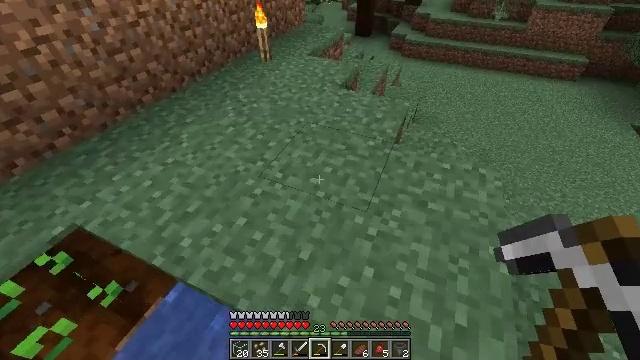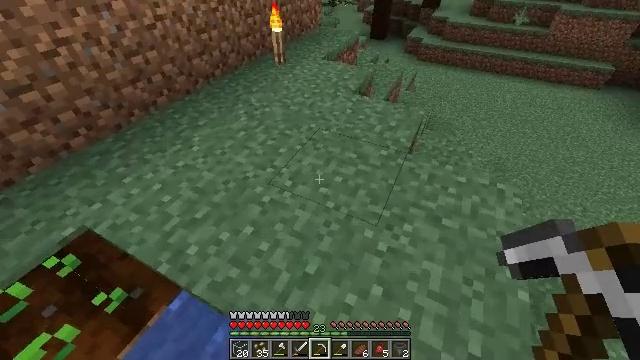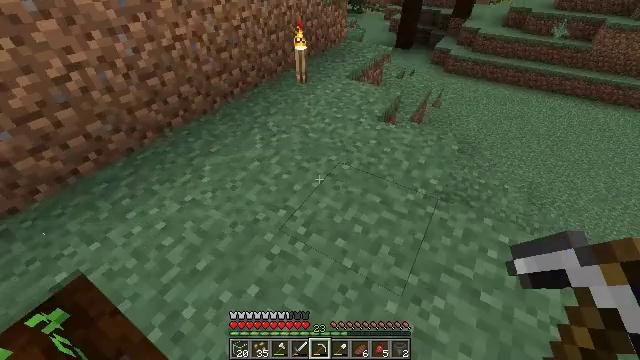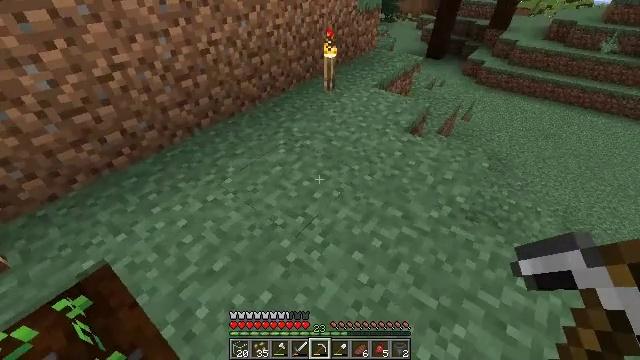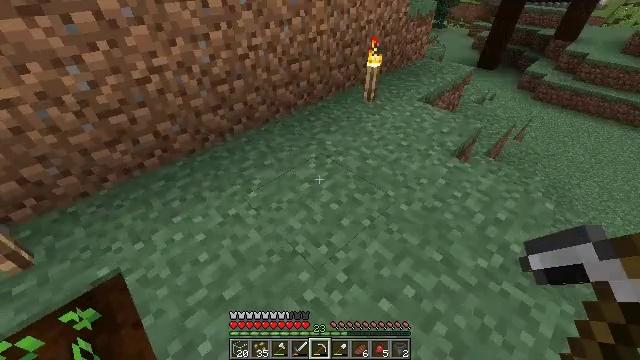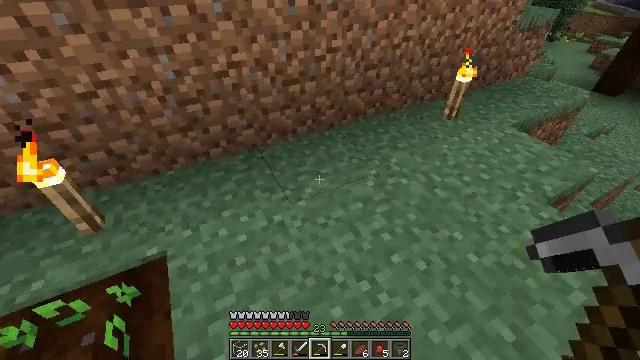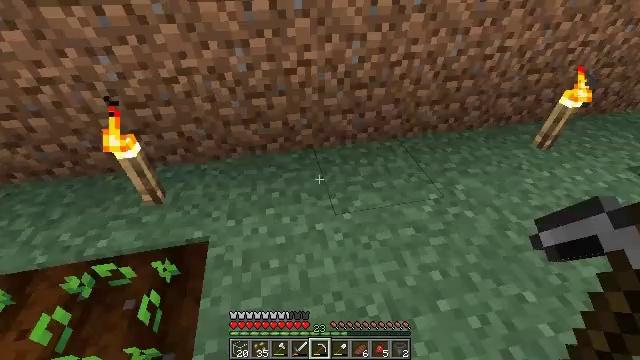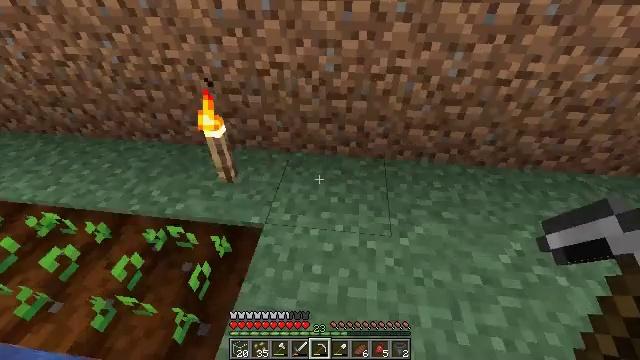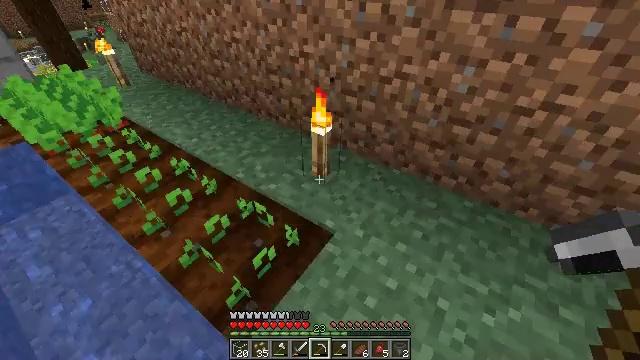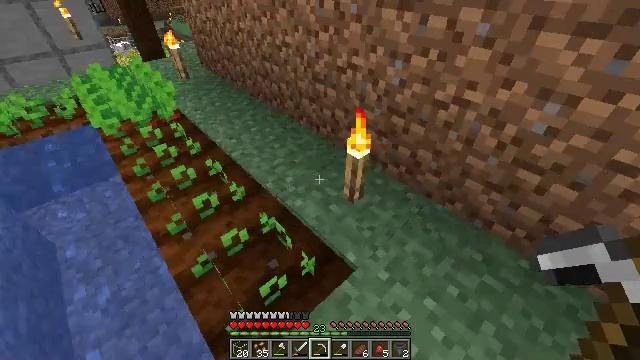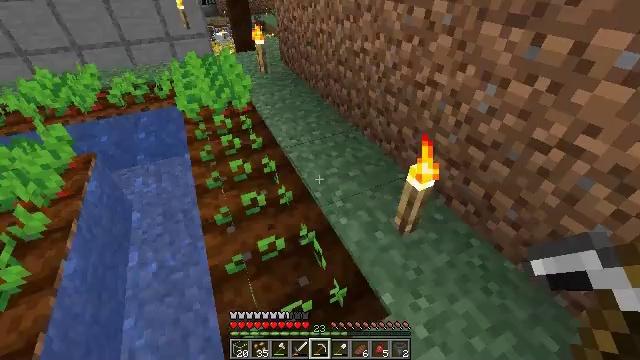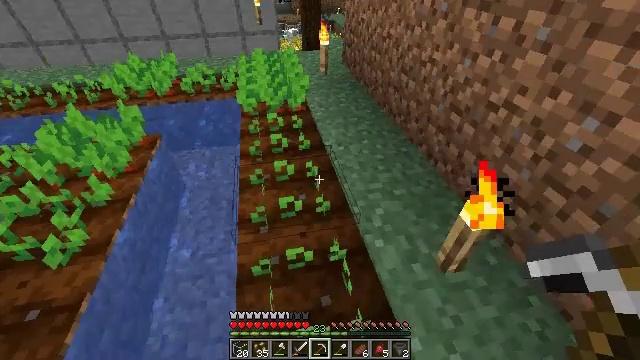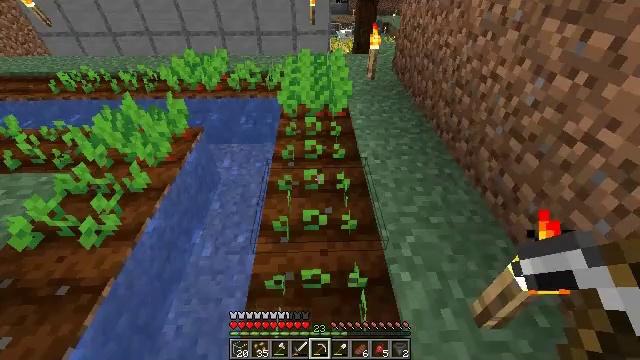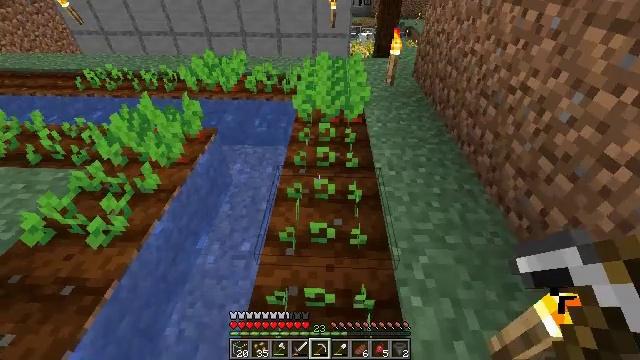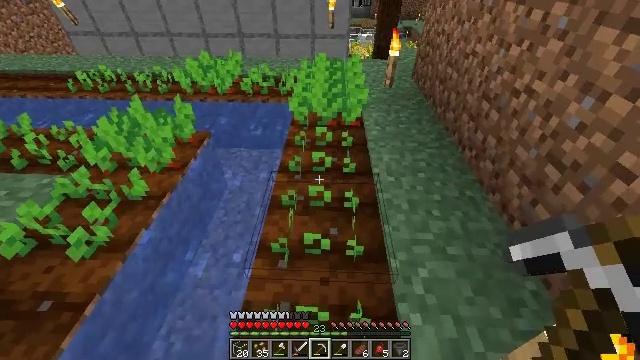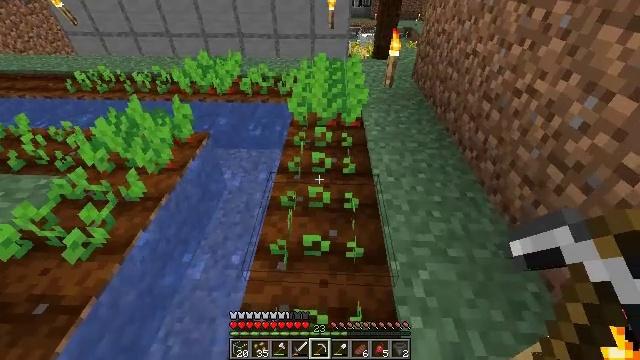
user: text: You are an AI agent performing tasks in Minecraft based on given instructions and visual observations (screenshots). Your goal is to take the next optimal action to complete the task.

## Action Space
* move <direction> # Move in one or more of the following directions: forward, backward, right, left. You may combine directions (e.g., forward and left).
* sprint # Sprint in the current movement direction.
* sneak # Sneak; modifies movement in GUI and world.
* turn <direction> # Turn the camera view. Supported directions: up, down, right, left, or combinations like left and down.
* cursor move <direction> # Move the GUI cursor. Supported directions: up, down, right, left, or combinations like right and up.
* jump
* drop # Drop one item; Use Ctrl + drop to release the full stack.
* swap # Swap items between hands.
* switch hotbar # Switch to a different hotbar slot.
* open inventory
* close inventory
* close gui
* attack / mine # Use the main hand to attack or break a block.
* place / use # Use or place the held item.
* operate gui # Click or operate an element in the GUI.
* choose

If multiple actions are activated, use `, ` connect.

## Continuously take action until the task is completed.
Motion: motion action
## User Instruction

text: Pull up beetroots from the soil.
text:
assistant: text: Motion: move forward, turn left
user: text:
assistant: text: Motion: move forward, turn left
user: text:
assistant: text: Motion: move forward, turn left and up
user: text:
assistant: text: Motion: move forward, turn left
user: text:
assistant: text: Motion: move forward, turn left
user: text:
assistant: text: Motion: move forward, turn left
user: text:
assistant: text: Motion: move forward, turn left
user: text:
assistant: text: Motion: move forward, turn left
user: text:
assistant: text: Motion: move forward, turn left
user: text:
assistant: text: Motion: move forward, turn left
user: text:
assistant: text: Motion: move forward, turn left
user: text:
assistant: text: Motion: move forward, turn left
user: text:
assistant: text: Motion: turn left
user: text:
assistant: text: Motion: no_op
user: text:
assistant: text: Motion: no_op
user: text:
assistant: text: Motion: no_op
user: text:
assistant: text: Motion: no_op
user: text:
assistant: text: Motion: move forward
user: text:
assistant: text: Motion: move forward
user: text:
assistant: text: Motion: move forward
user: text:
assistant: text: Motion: move forward
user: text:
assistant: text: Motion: move forward
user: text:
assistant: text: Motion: move forward
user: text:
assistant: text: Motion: move forward, turn left
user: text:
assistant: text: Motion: move forward
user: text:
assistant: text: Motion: move forward
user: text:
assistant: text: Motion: no_op
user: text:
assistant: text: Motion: no_op
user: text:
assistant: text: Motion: no_op
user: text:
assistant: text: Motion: no_op